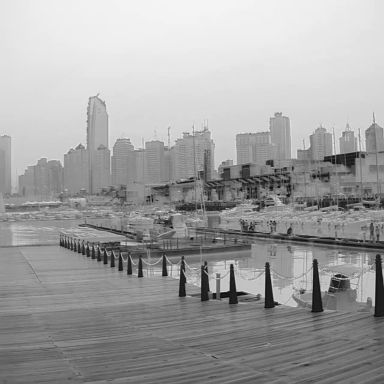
There are two canoes in the infrared image.